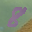
Label: 8